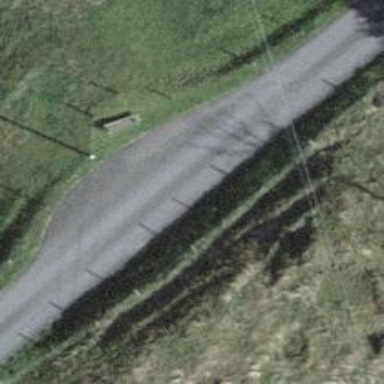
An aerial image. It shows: Passing place on the road.